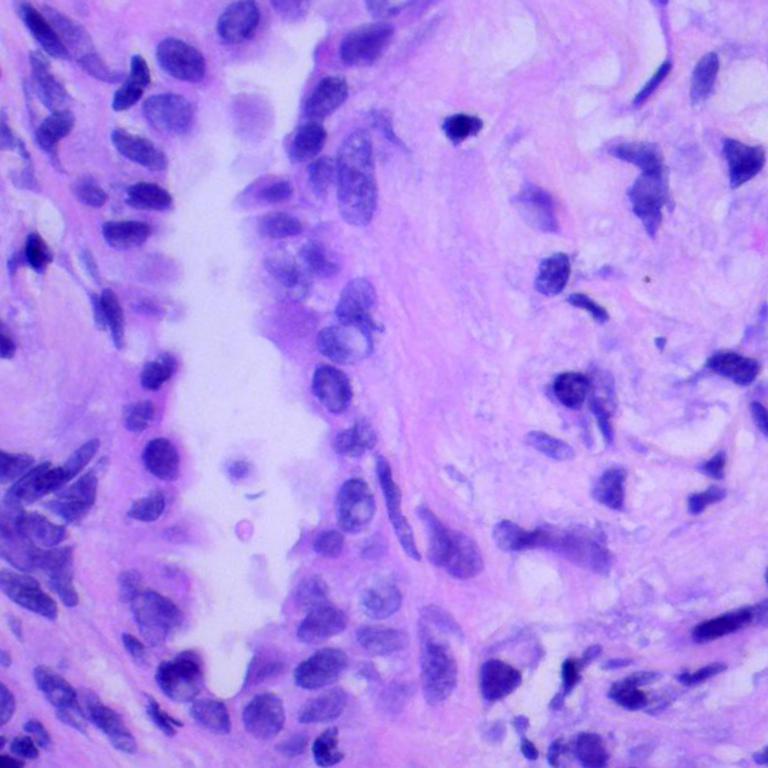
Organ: lung
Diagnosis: adenocarcinomas